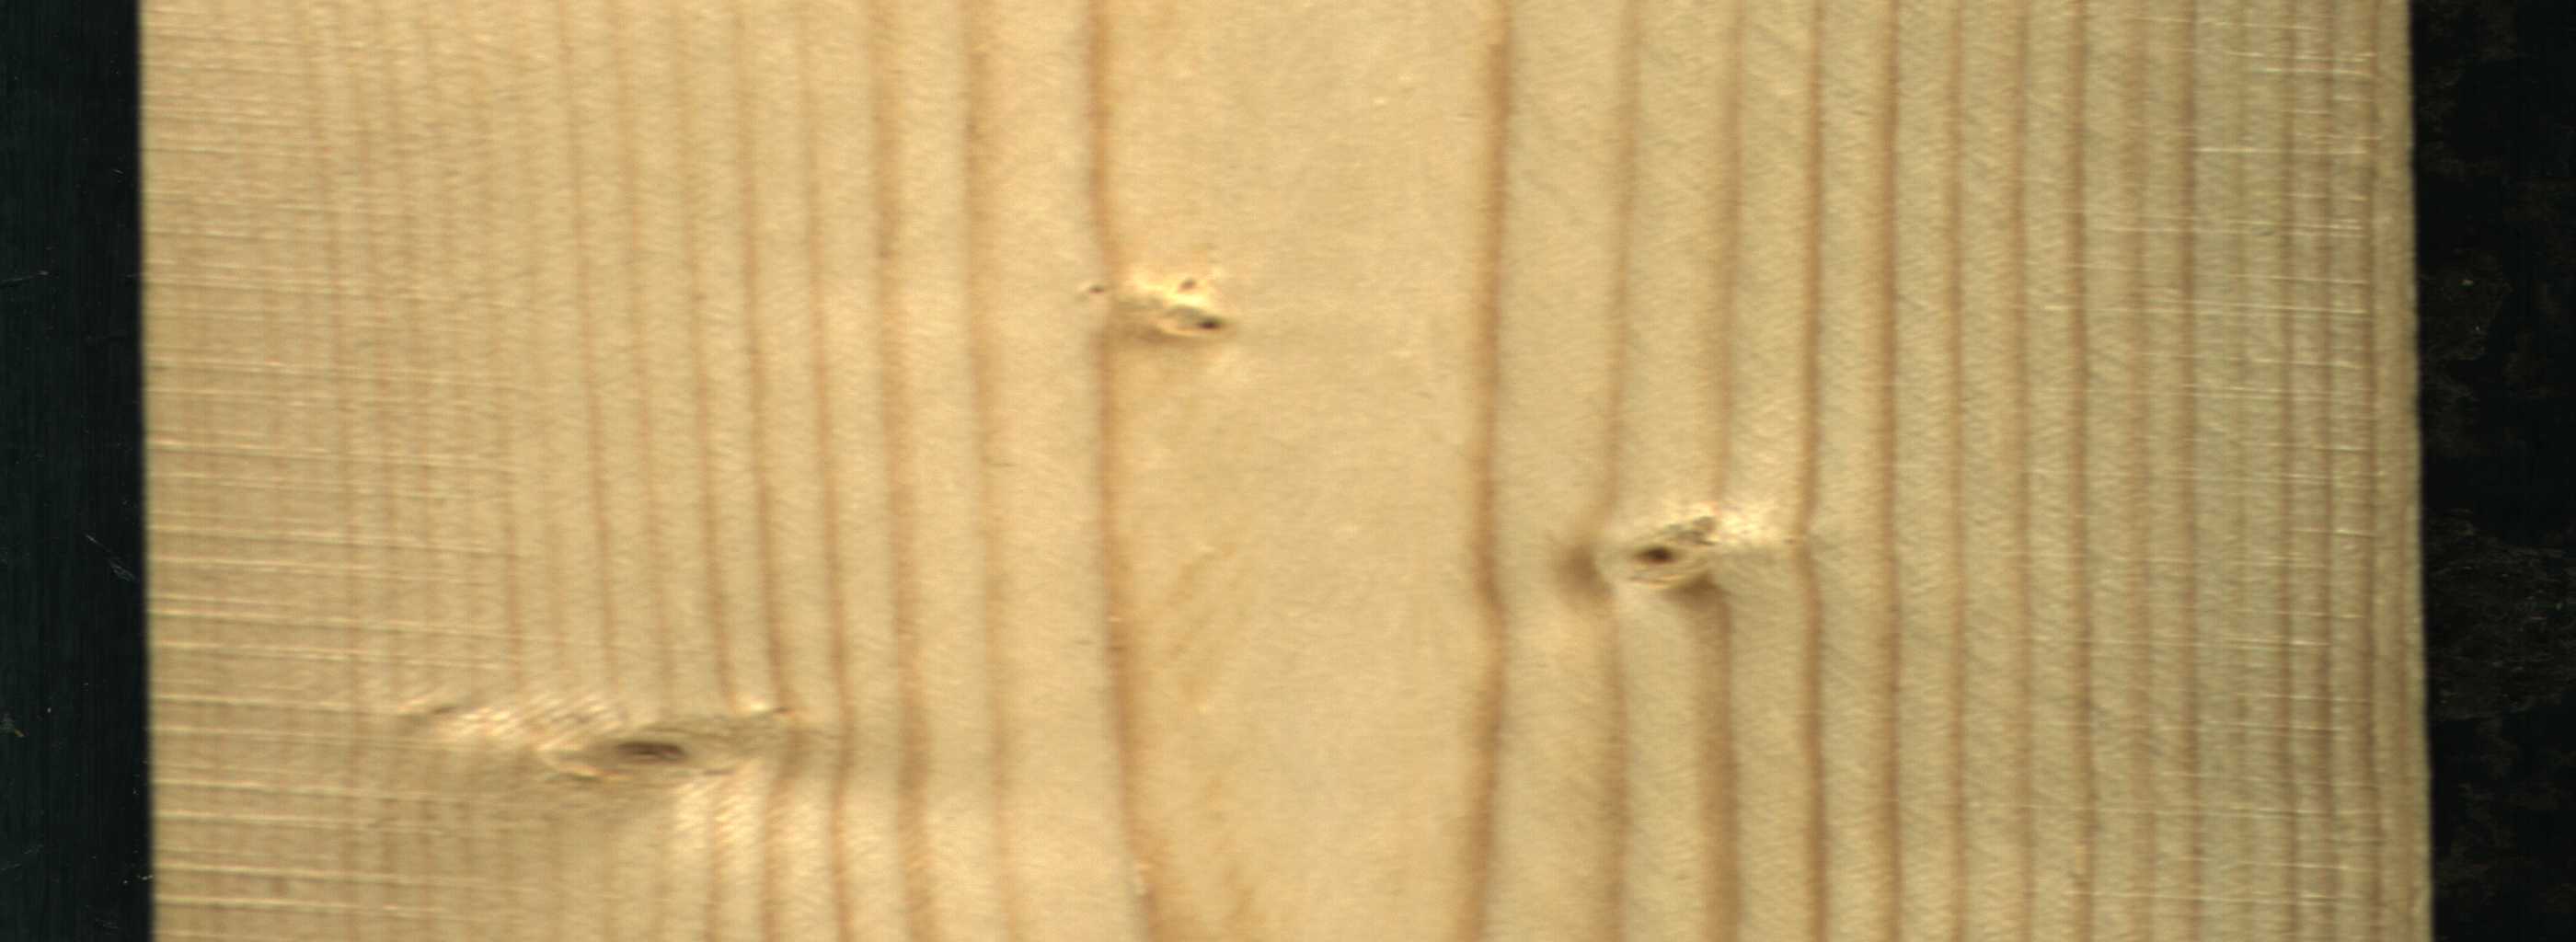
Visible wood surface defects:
Live_Knot
Live_Knot
Live_Knot